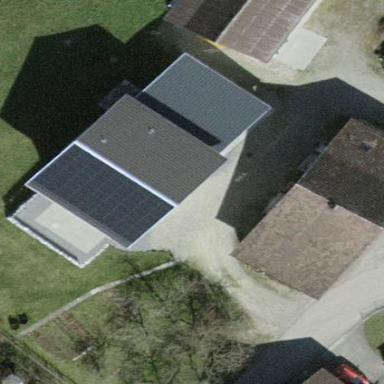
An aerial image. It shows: Small solar photovoltaic panel generator is producing electricity.